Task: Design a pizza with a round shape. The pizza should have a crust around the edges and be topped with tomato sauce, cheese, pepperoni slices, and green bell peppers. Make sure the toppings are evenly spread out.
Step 516:
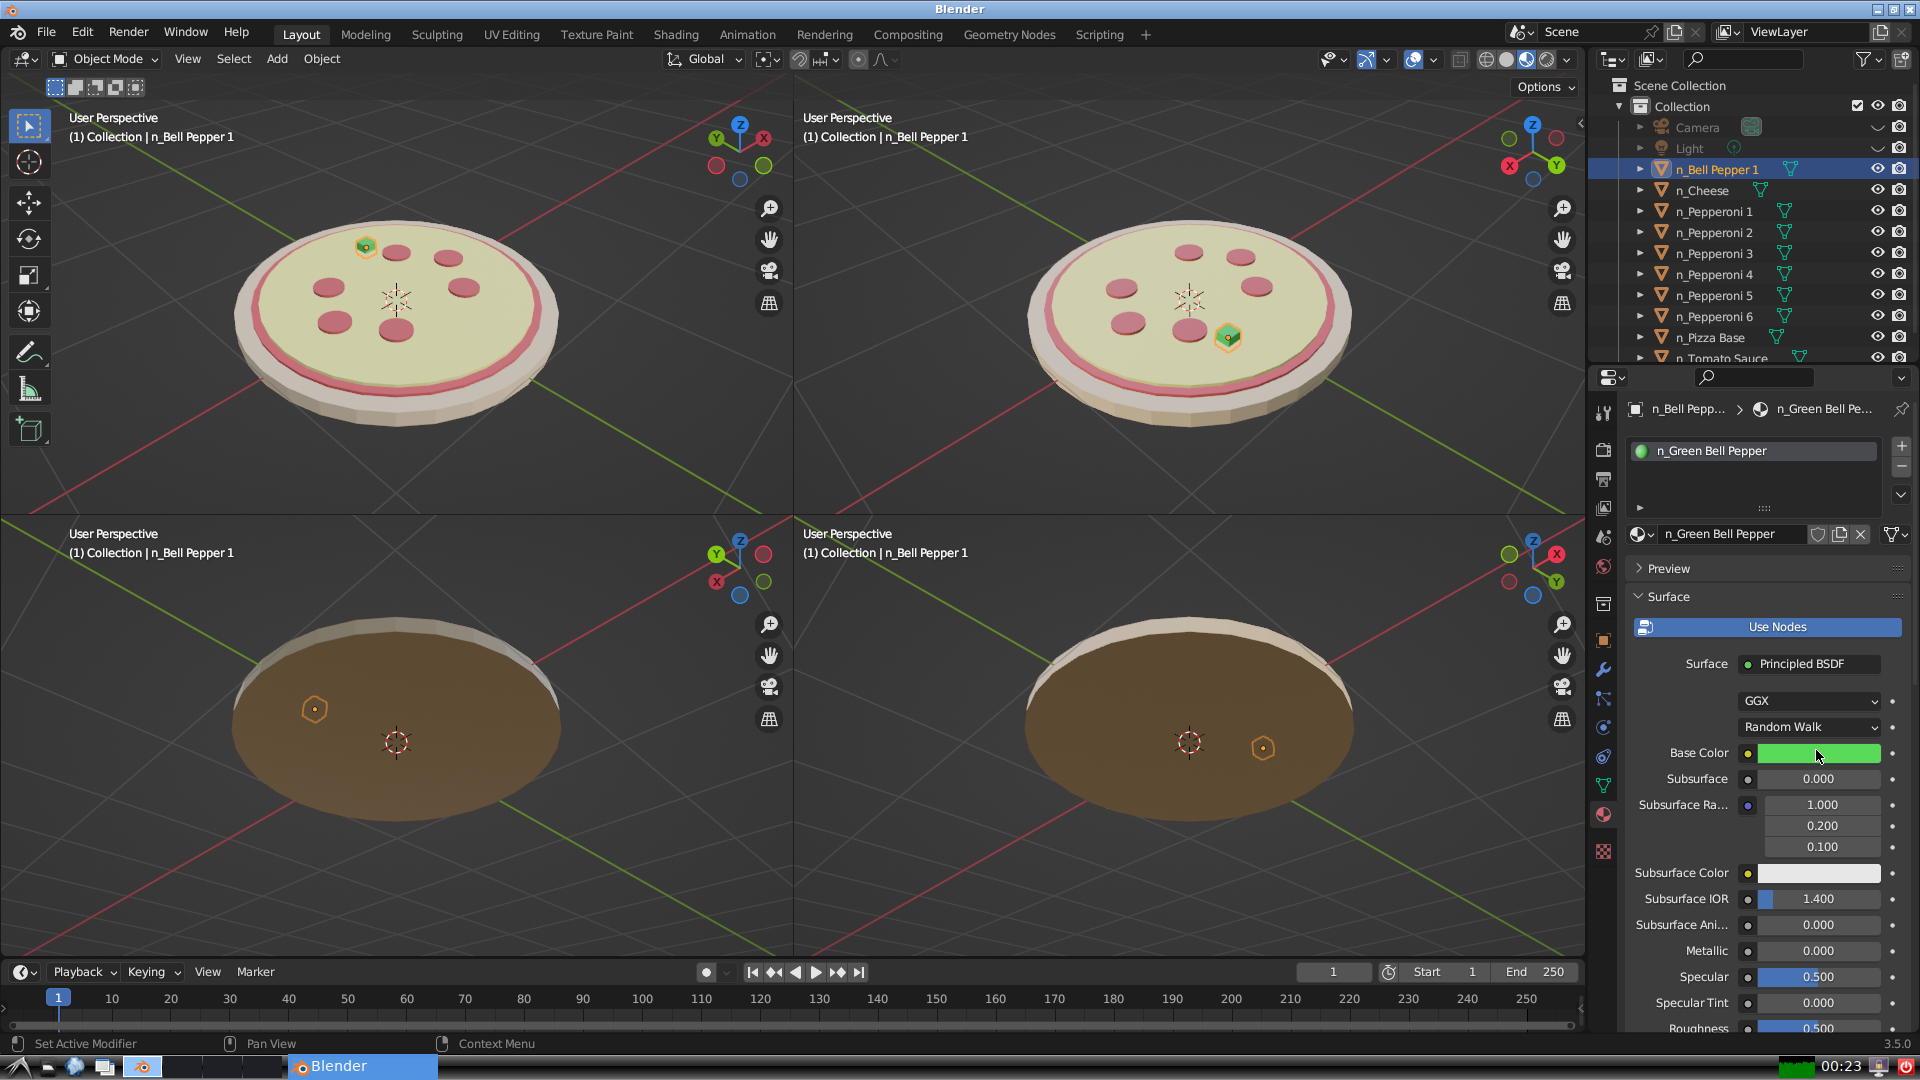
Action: {"mouse_move": [278, 58]}